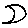
Label: moon